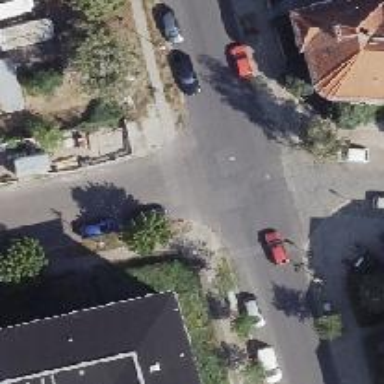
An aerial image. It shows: Parallel parking lane on residential road with sidewalks on both sides.